Field crop: maize
Growth stage: 2
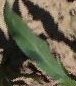
Species: maize